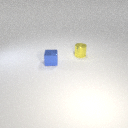
small yellow metal cylinder behind small blue metal cube